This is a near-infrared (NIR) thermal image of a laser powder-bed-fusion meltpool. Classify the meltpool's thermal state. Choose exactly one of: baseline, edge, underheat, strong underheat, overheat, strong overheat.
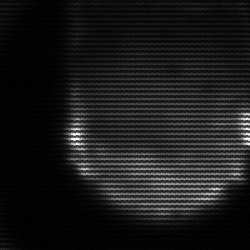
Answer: edge